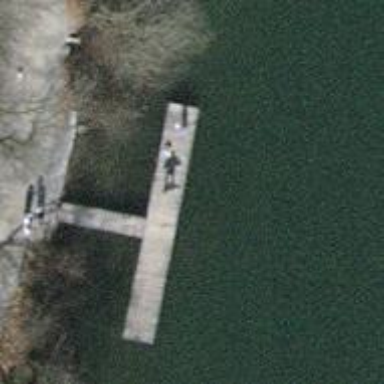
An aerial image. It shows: Man-made pier.